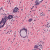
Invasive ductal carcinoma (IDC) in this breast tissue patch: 0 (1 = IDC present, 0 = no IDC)